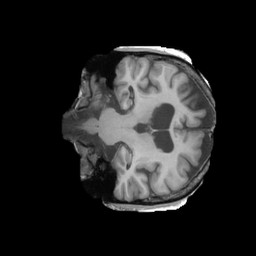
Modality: T1w
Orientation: coronal
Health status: ill
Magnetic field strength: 3 T